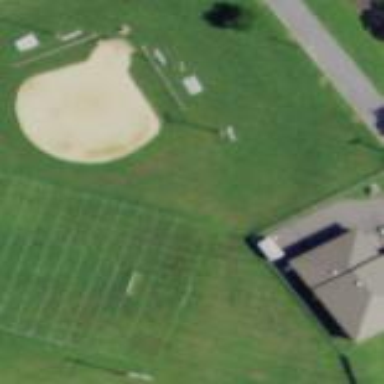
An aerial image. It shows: Baseball pitch for leisure land activities.